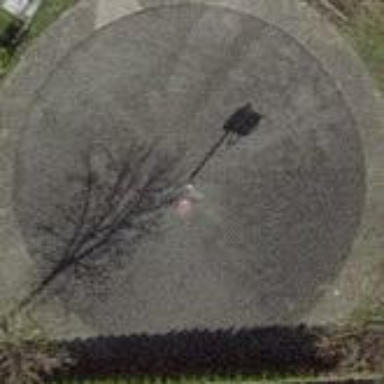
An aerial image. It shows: Roundabout on residential road.